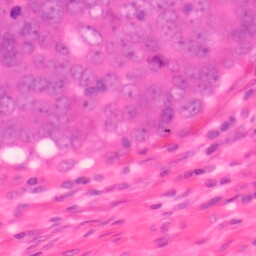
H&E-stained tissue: Colon